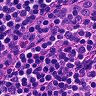
Metastatic tissue present: no